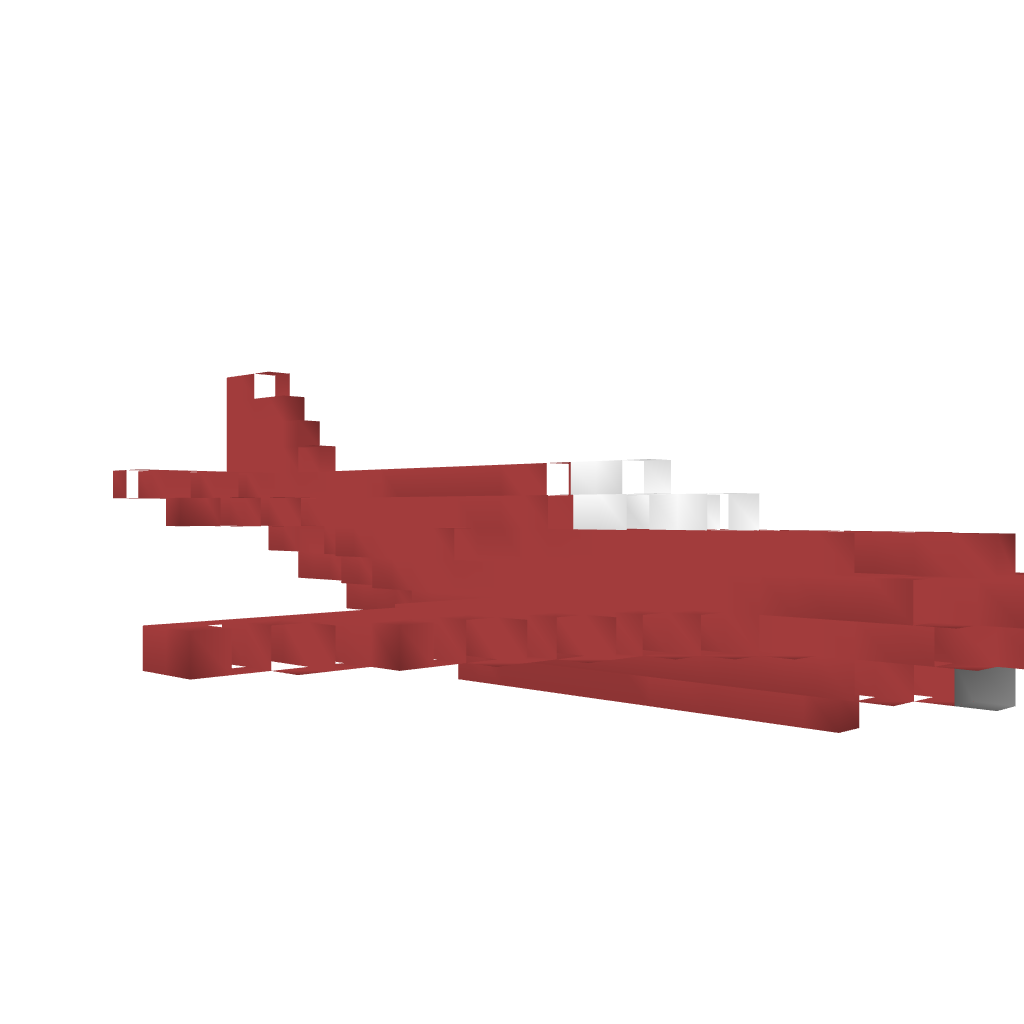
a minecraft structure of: P-51 Mustang bad low quality